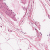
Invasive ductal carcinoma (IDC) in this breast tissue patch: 0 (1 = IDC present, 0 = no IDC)